Question: For those who have seen my other questions: I am making progress but I haven't yet wrapped my head around this aspect. I've been pouring over stackoverflow answers and sites like Cocoa With Love but I haven't found an app layout that fits (why such a lack of scientific or business app examples? recipe and book examples are too simplistic).
I have a data analysis app that is laid out like this:

Communication Manager (singleton, manages the hardware)
DataController (tells Comm.mgr what to do, and checks raw data it receives)
Model (receives data from datacontroller, cleans, analyzes and stores it)
MainViewController (skeleton right now, listens to comm.mgr to present views and alerts)
Now, never will my data be directly shown on a view (like a simple table of entities and attributes), I'll probably use core plot to plot the analyzed results (once I figure that out). The raw data saved will be huge (10,000's of points), and I am using a c++ vector wrapped in an ObjC++ class to access it. The vector class also has the encodeWithCoder and initWithCoder functions which use NSData as a transport for the vector. I'm trying to follow proper design practices, but I'm lost on how to get persistent storage into my app (which will be needed to store and review old data sets).
I've read several sources that say the "business logic" should go into the model class. This is how I have it right now, I send it the raw data, and it parses, cleans and analyzes the results and then saves those into ivar arrays (of the vector class). However, I haven't seen a Core Data example yet that has a Managed Object that is anything but a simple storage of very basic attributes (strings, dates) and they never have any business logic. So I wonder, how can I meld these two aspects? Should all of my analysis go into the data controller and have it manage the object context? If so, where is my model? (seems to break the MVC architecture if my data is stored in my controller - read: since these are vector arrays, I can't be constantly encoding and decoding them into NSData streams, they need a place to exist before I save them to disk with Core Data, and they need a place to exist after I retrieve them from storage and decode them for review).
Any suggestions would be helpful (even on the layout I've already started). I just drew some of the communication between objects to give you an idea. Also, I don't have any of the connections between the model and view/view controllers yet (using NSLog for now).
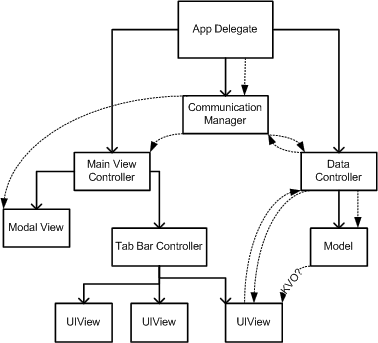
Answer: While vector<> is great for handling your data that you are sampling (because of its support for dynamically resizing underlying storage), you may find that straight C arrays are sufficient (even better) for data that is already stored. This does add a level of complexity but it avoids a copy for data arrays that are already of a known and static size.
NSData's -bytes returns a pointer to the raw data within an NSData object. Core Data supports NSData as one its attribute types. If you know the size of each item in data, then you can use -length to calculate the number of elements, etc.
On the sampling side, I would suggest using vector<> as you collect data and, intermittently, copy data to an NSData attribute and save. Note: I ran into a bit of problem with this approach (<URL> that I attribute to Core Data not recognizing changes made to NSData attribute when it is backed by an NSMutableData object and that mutable object's data is changed.
As for MVC question. I would suggest that data (model) is managed in by Model. Views and Controllers can ask Model for data (or subsets of data) in order to display. But ownership of data is with the Model. In my case, which may be similar to yours, there were times when the Model returns abridged data sets (using Douglas-Peucker algorithm). The views and controllers were none the wiser that points were being dropped - even though their requests to the Model may have played in a role in that (graph scaling factors, etc.).
Here is a snippet of code from my Data class which extends NSManagedObject. For a filesystem solution, NSFileHandle's -writeData: and methods for monitoring file offset might allow similar (better) management controls.
'''
// Exposed interface for adding data point to stored data
- (void) addDatum:(double_t)datum
{
[self addToCache:datum];
}
- (void) addToCache:(double_t)datum
{
if (cache == nil)
{
// This is temporary. Ideally, cache is separate from main store, but
// is appended to main store periodically - and then cleared for reuse.
cache = [NSMutableData dataWithData:[self dataSet]];
[cache retain];
}
[cache appendBytes:&datum length:sizeof(double_t)];
// Periodic copying of cache to dataSet could happen here...
}
// Called at end of sampling.
- (void) wrapup
{
[self setDataSet:[NSData dataWithData:cache]]; // force a copy to alert Core Data of change
[cache release];
cache = nil;
}
'''